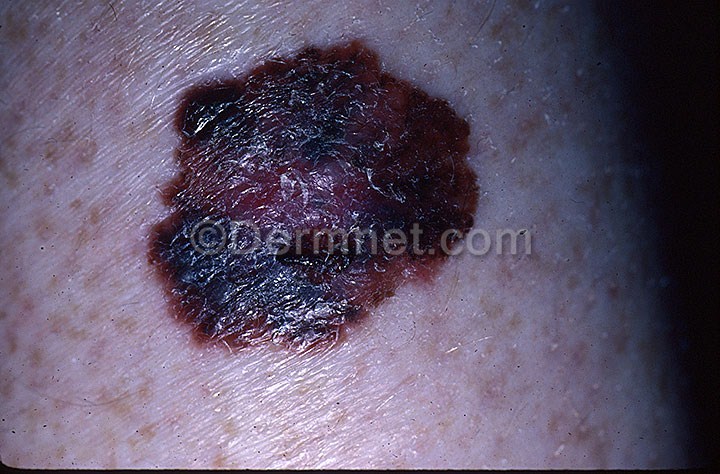
Disease: Melanoma Skin Cancer Nevi and Moles